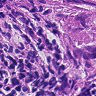
Metastatic tissue present: yes